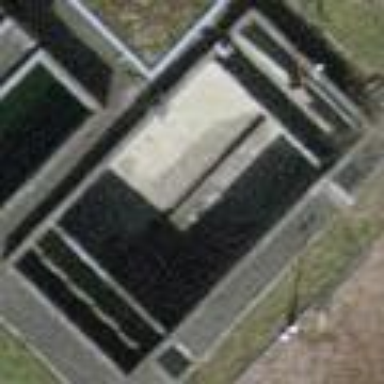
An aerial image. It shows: Body of wastewater.